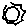
Label: sun